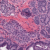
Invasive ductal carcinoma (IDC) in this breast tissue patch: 0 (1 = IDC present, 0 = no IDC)